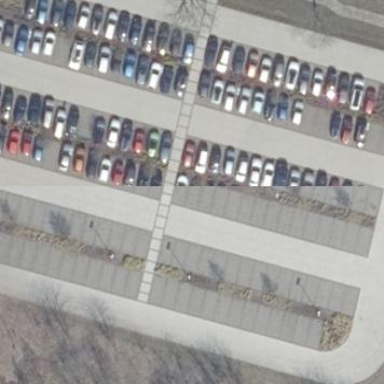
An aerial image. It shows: Parking area.